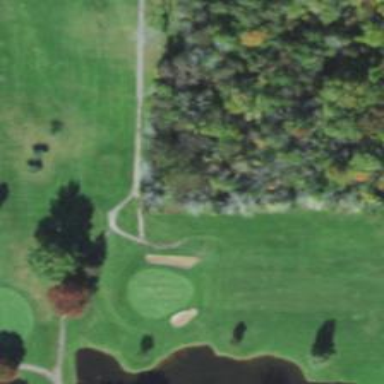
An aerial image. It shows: Path for golf carts.